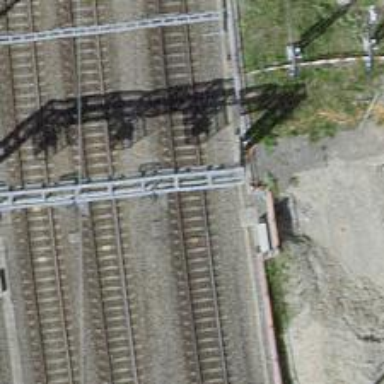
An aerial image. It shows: Railway signal.